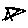
Label: star